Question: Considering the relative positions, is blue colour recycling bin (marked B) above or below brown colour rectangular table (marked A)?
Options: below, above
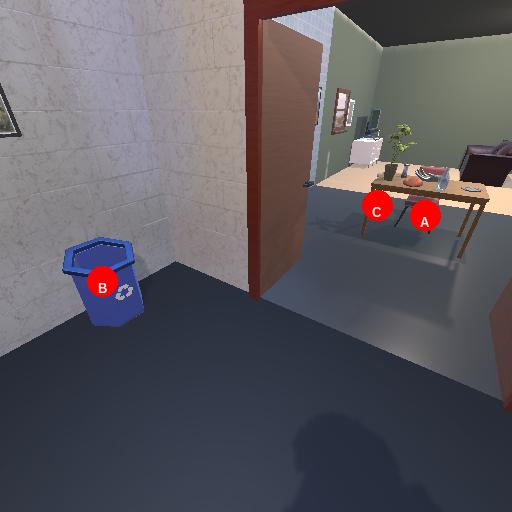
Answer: below